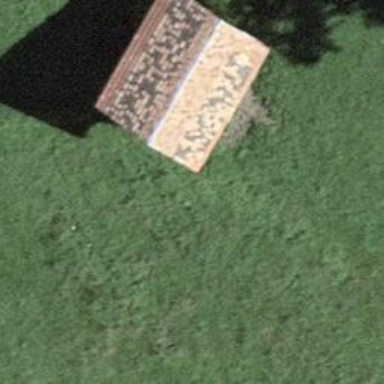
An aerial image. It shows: Rural barn.